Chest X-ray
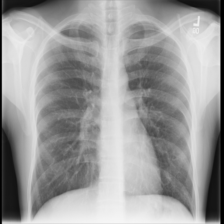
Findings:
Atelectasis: negative
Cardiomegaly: negative
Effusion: negative
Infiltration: negative
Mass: negative
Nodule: negative
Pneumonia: negative
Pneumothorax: negative
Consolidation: negative
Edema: negative
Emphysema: negative
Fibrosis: negative
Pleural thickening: negative
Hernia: negative